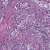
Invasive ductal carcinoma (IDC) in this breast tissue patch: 1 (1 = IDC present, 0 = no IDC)